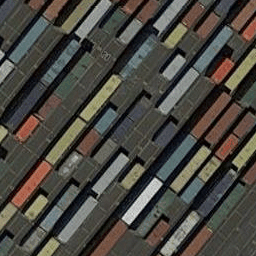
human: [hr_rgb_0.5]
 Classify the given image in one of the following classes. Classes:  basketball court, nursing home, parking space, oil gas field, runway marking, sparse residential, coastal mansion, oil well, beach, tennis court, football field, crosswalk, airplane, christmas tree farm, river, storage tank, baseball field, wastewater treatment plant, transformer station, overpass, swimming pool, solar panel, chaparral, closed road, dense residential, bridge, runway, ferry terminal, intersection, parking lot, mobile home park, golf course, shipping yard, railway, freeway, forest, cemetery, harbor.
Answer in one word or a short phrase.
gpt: shipping yard